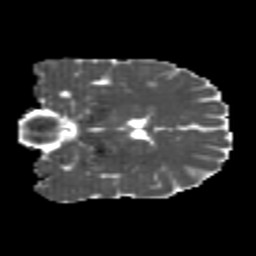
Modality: MD
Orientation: coronal
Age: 24
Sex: male
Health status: healthy
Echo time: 0.074 s